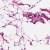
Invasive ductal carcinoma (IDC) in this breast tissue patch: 0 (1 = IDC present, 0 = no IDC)